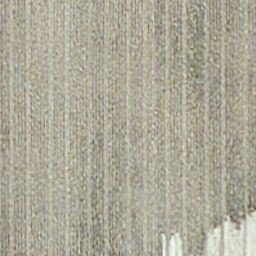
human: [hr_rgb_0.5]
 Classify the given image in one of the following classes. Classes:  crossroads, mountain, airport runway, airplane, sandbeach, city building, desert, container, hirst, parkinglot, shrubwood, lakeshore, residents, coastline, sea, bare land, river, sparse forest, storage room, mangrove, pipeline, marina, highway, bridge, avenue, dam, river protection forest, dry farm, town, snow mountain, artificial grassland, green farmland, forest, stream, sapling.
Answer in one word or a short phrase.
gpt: dry farm